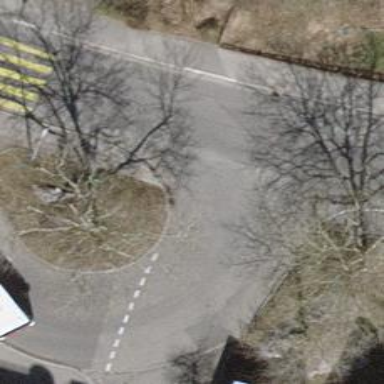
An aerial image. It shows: Marked crossing on asphalt footway.